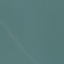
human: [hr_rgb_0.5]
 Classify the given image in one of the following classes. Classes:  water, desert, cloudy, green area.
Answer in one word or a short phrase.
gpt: water